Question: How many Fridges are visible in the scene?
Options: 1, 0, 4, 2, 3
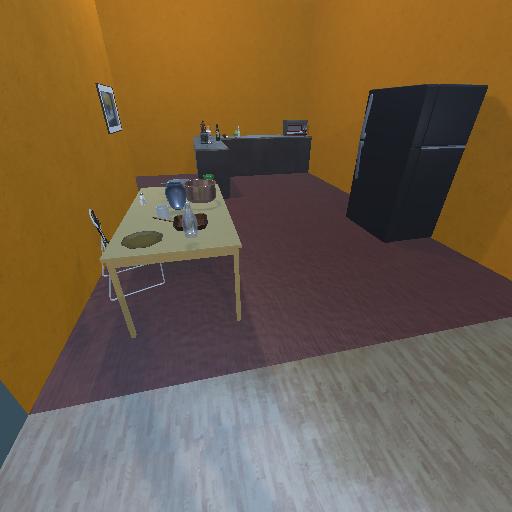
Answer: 1